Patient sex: M
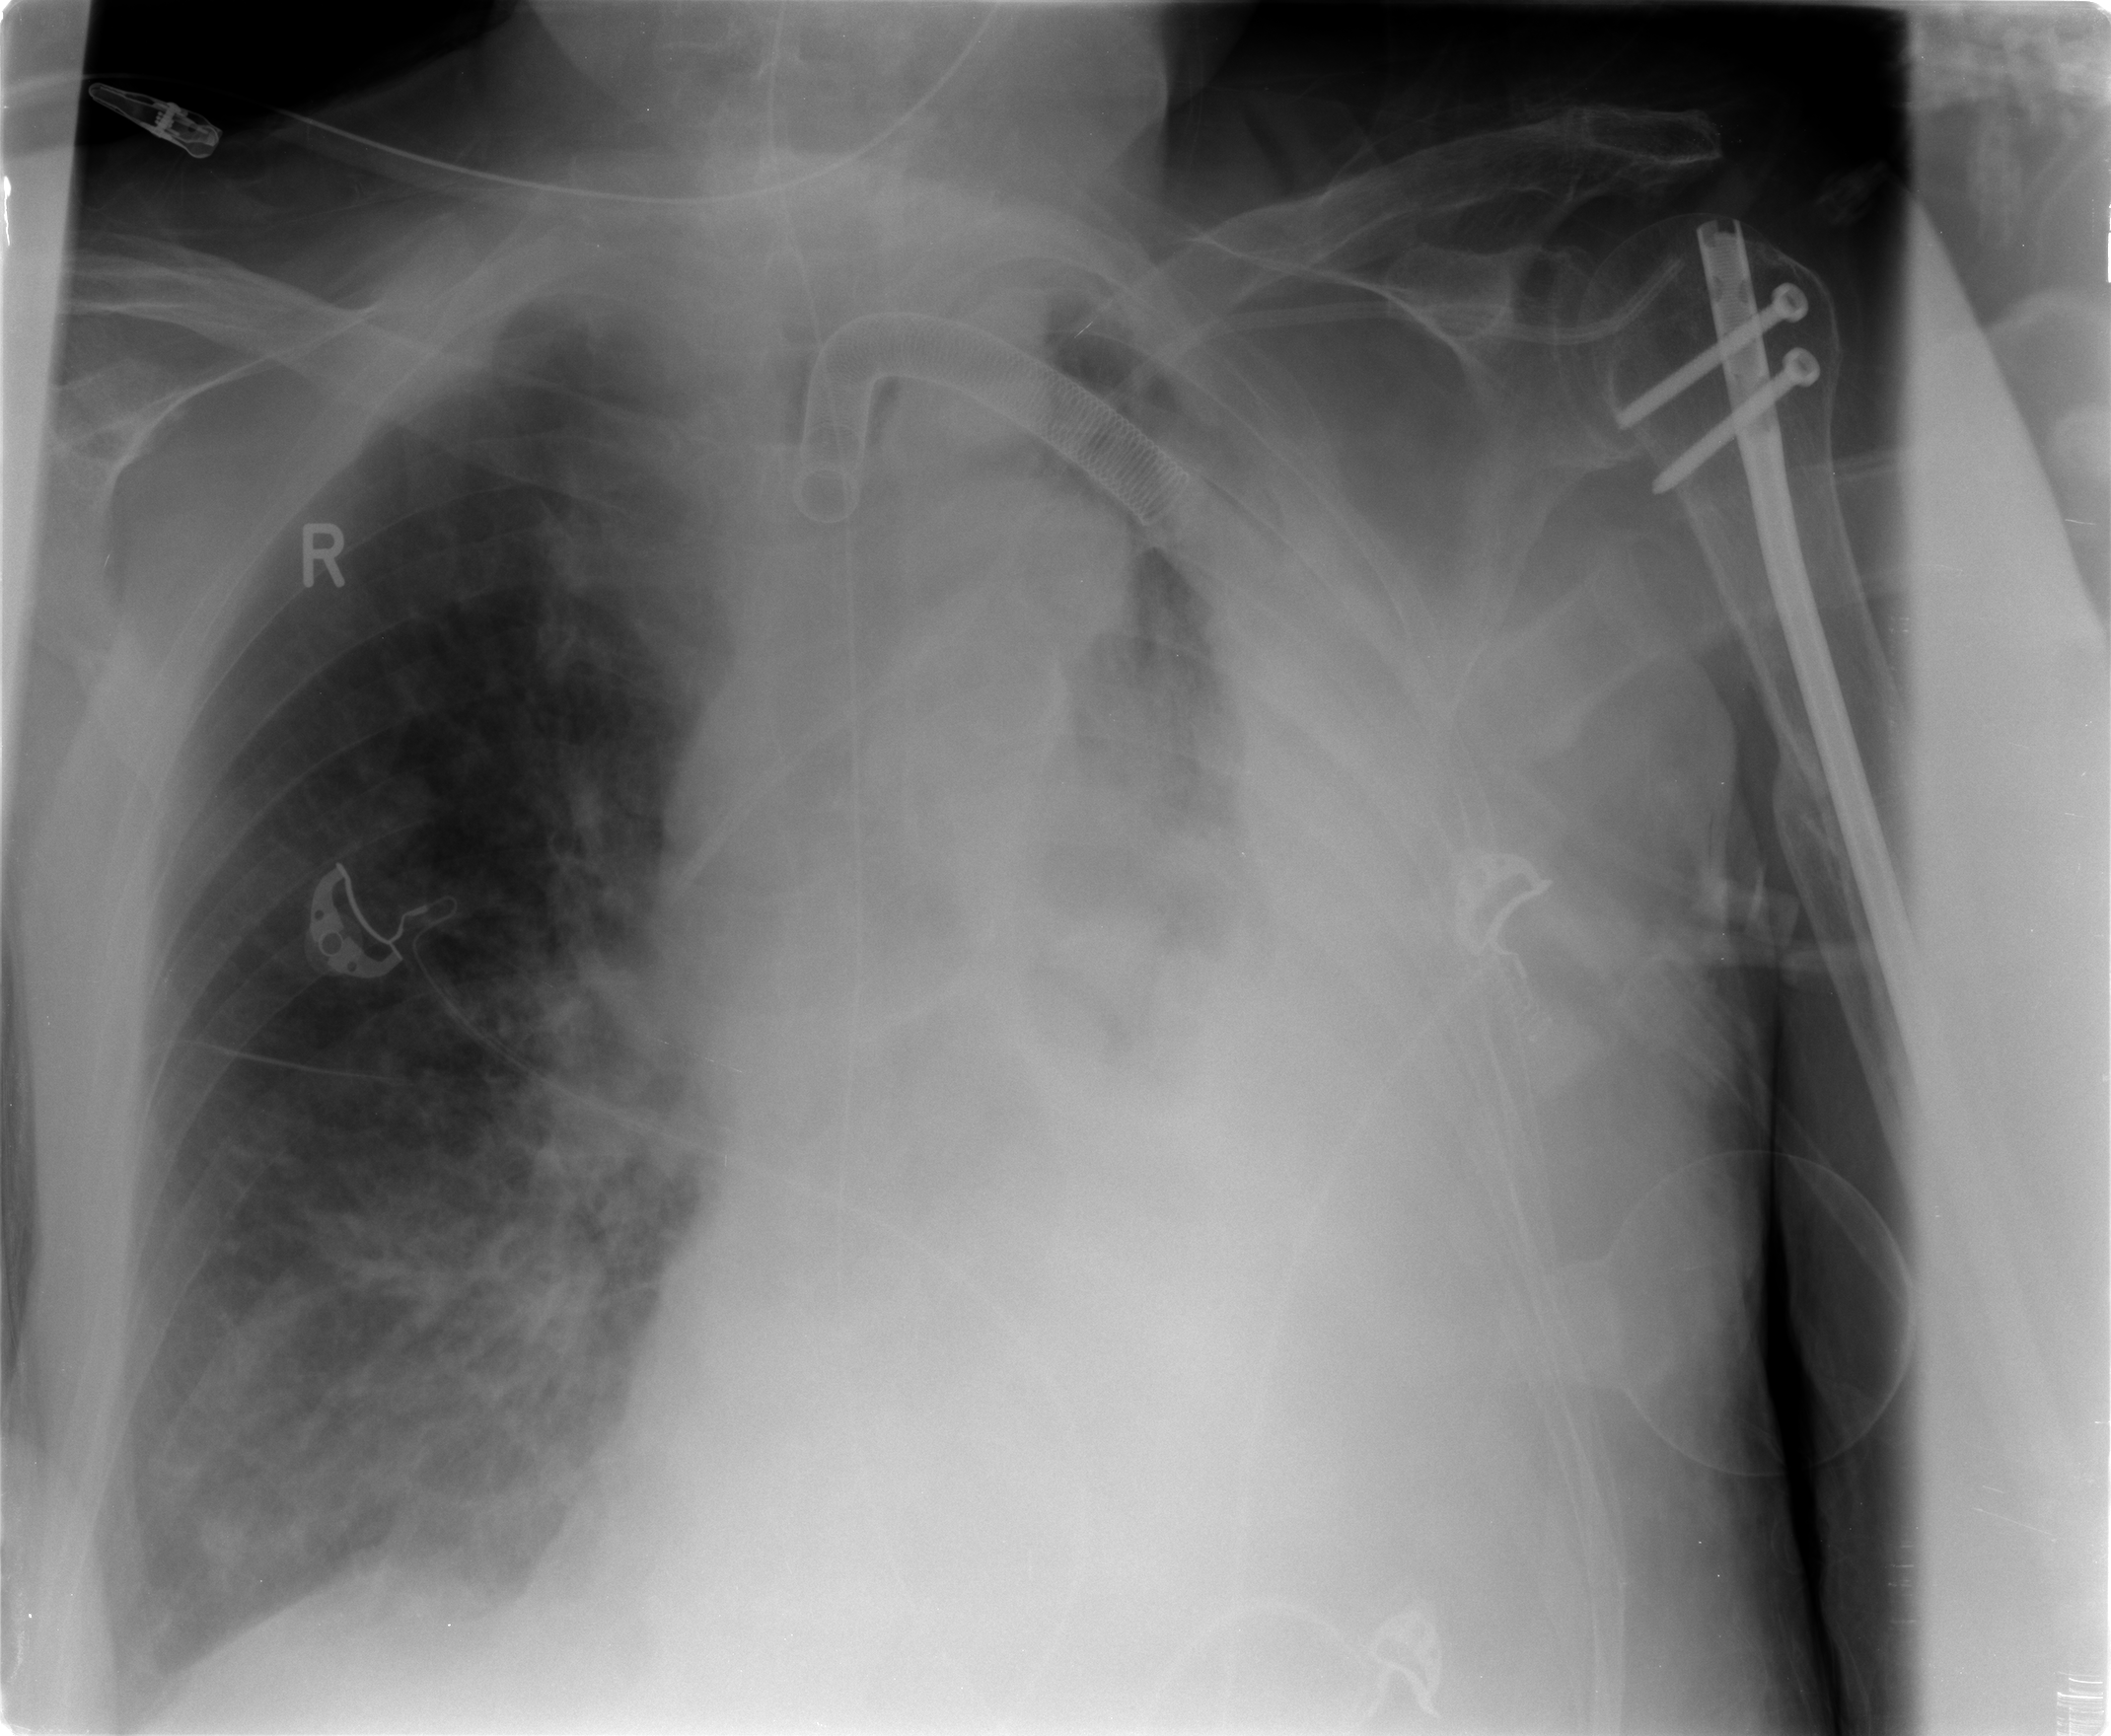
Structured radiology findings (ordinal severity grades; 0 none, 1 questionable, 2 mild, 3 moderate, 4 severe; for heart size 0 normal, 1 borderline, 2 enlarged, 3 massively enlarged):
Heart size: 0
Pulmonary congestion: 2
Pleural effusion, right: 1
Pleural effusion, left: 3
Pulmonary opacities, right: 2
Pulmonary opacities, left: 2
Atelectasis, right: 2
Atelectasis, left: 3